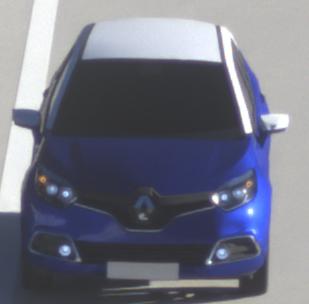
Make: Renault
Model: Captur ENERGY TCe 90
Detailed model: Captur (I)
Model produced from: 2013/06
Model produced until: 2015/05
Doors: 5
Color: blue
Road condition: dry road
Daytime: sunrise or sunset
Contrast: medium contrast